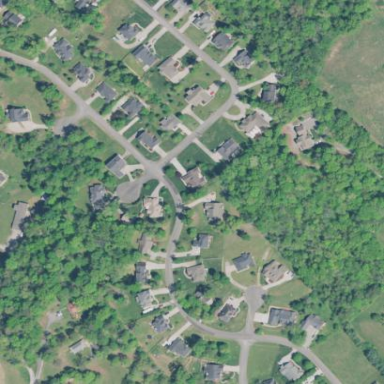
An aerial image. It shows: Single-family residential area.